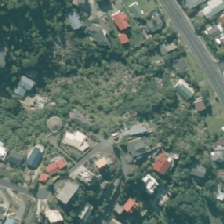
Land cover: urban_build_up